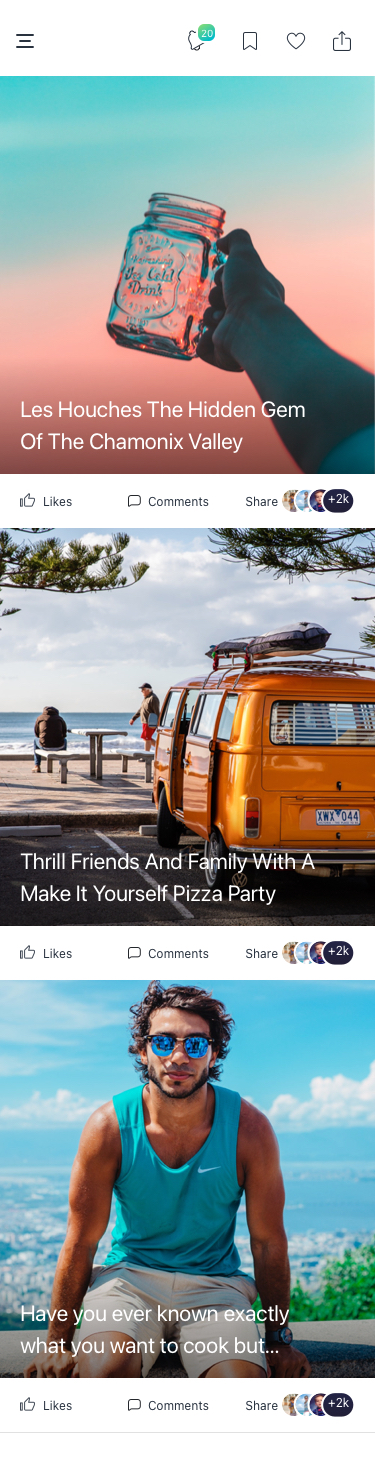
Text in this UI design:
20
Les Houches The Hidden Gem Of The Chamonix Valley
+2k
Share
Comments
Likes
Thrill Friends And Family With A Make It Yourself Pizza Party
+2k
Share
Comments
Likes
Have you ever known exactly what you want to cook but…
+2k
Share
Comments
Likes